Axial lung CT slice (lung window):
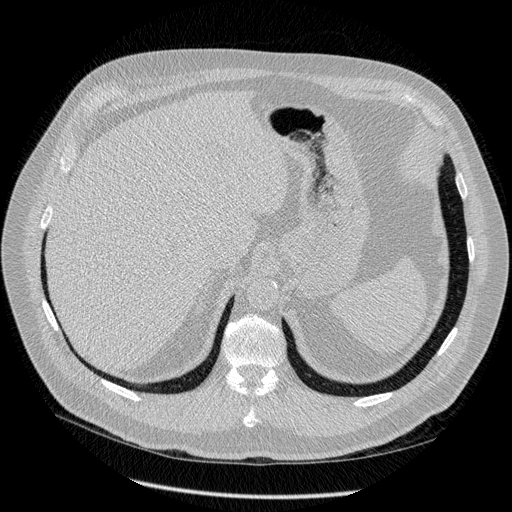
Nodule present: no